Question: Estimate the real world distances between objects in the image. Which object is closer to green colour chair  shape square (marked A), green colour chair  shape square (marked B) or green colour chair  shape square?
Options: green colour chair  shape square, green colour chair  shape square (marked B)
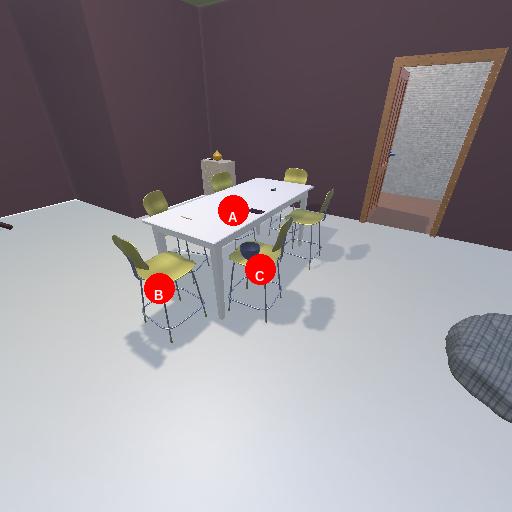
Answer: green colour chair  shape square